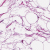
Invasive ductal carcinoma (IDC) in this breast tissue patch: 0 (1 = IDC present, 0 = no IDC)